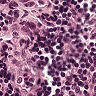
Metastatic tissue present: no